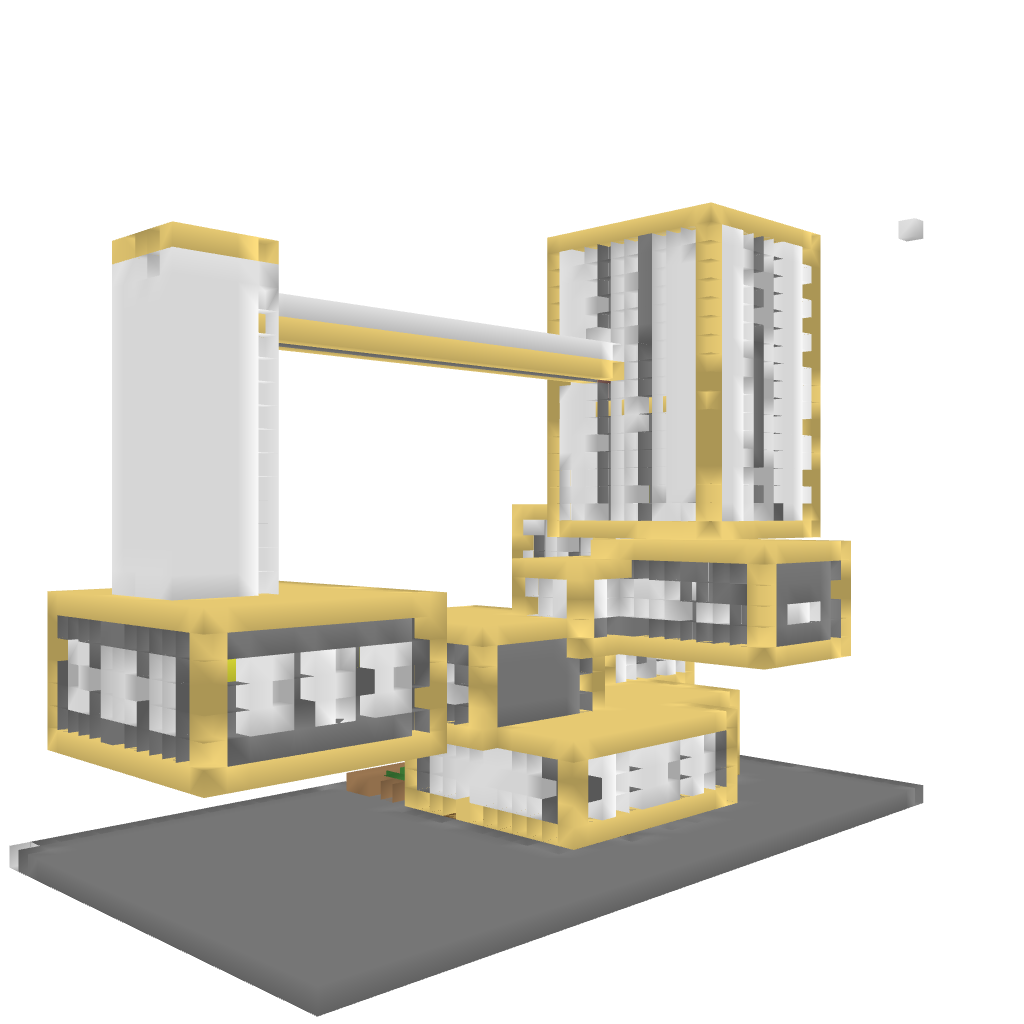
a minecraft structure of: Unamed House high quality